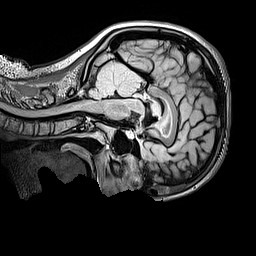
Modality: FLAIR
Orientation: sagittal
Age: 12
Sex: female
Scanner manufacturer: siemens
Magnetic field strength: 3 T
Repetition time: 5 s
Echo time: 0.388 s